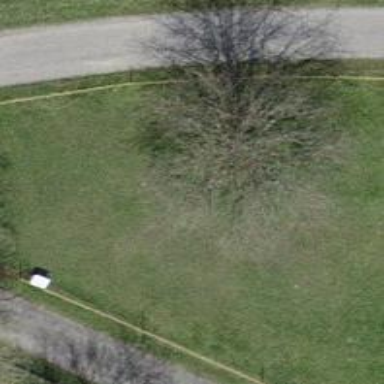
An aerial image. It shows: Broadleaved tree with lush leaves.